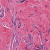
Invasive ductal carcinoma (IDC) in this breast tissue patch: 0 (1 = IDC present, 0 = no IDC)